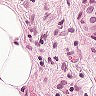
Metastatic tissue present: yes